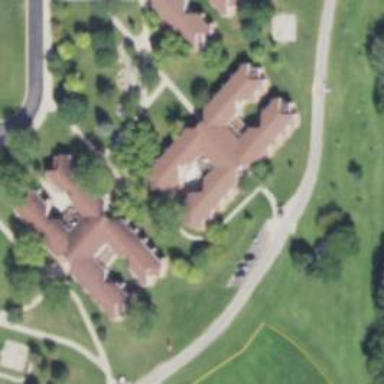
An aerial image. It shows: Dormitory building.